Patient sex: F
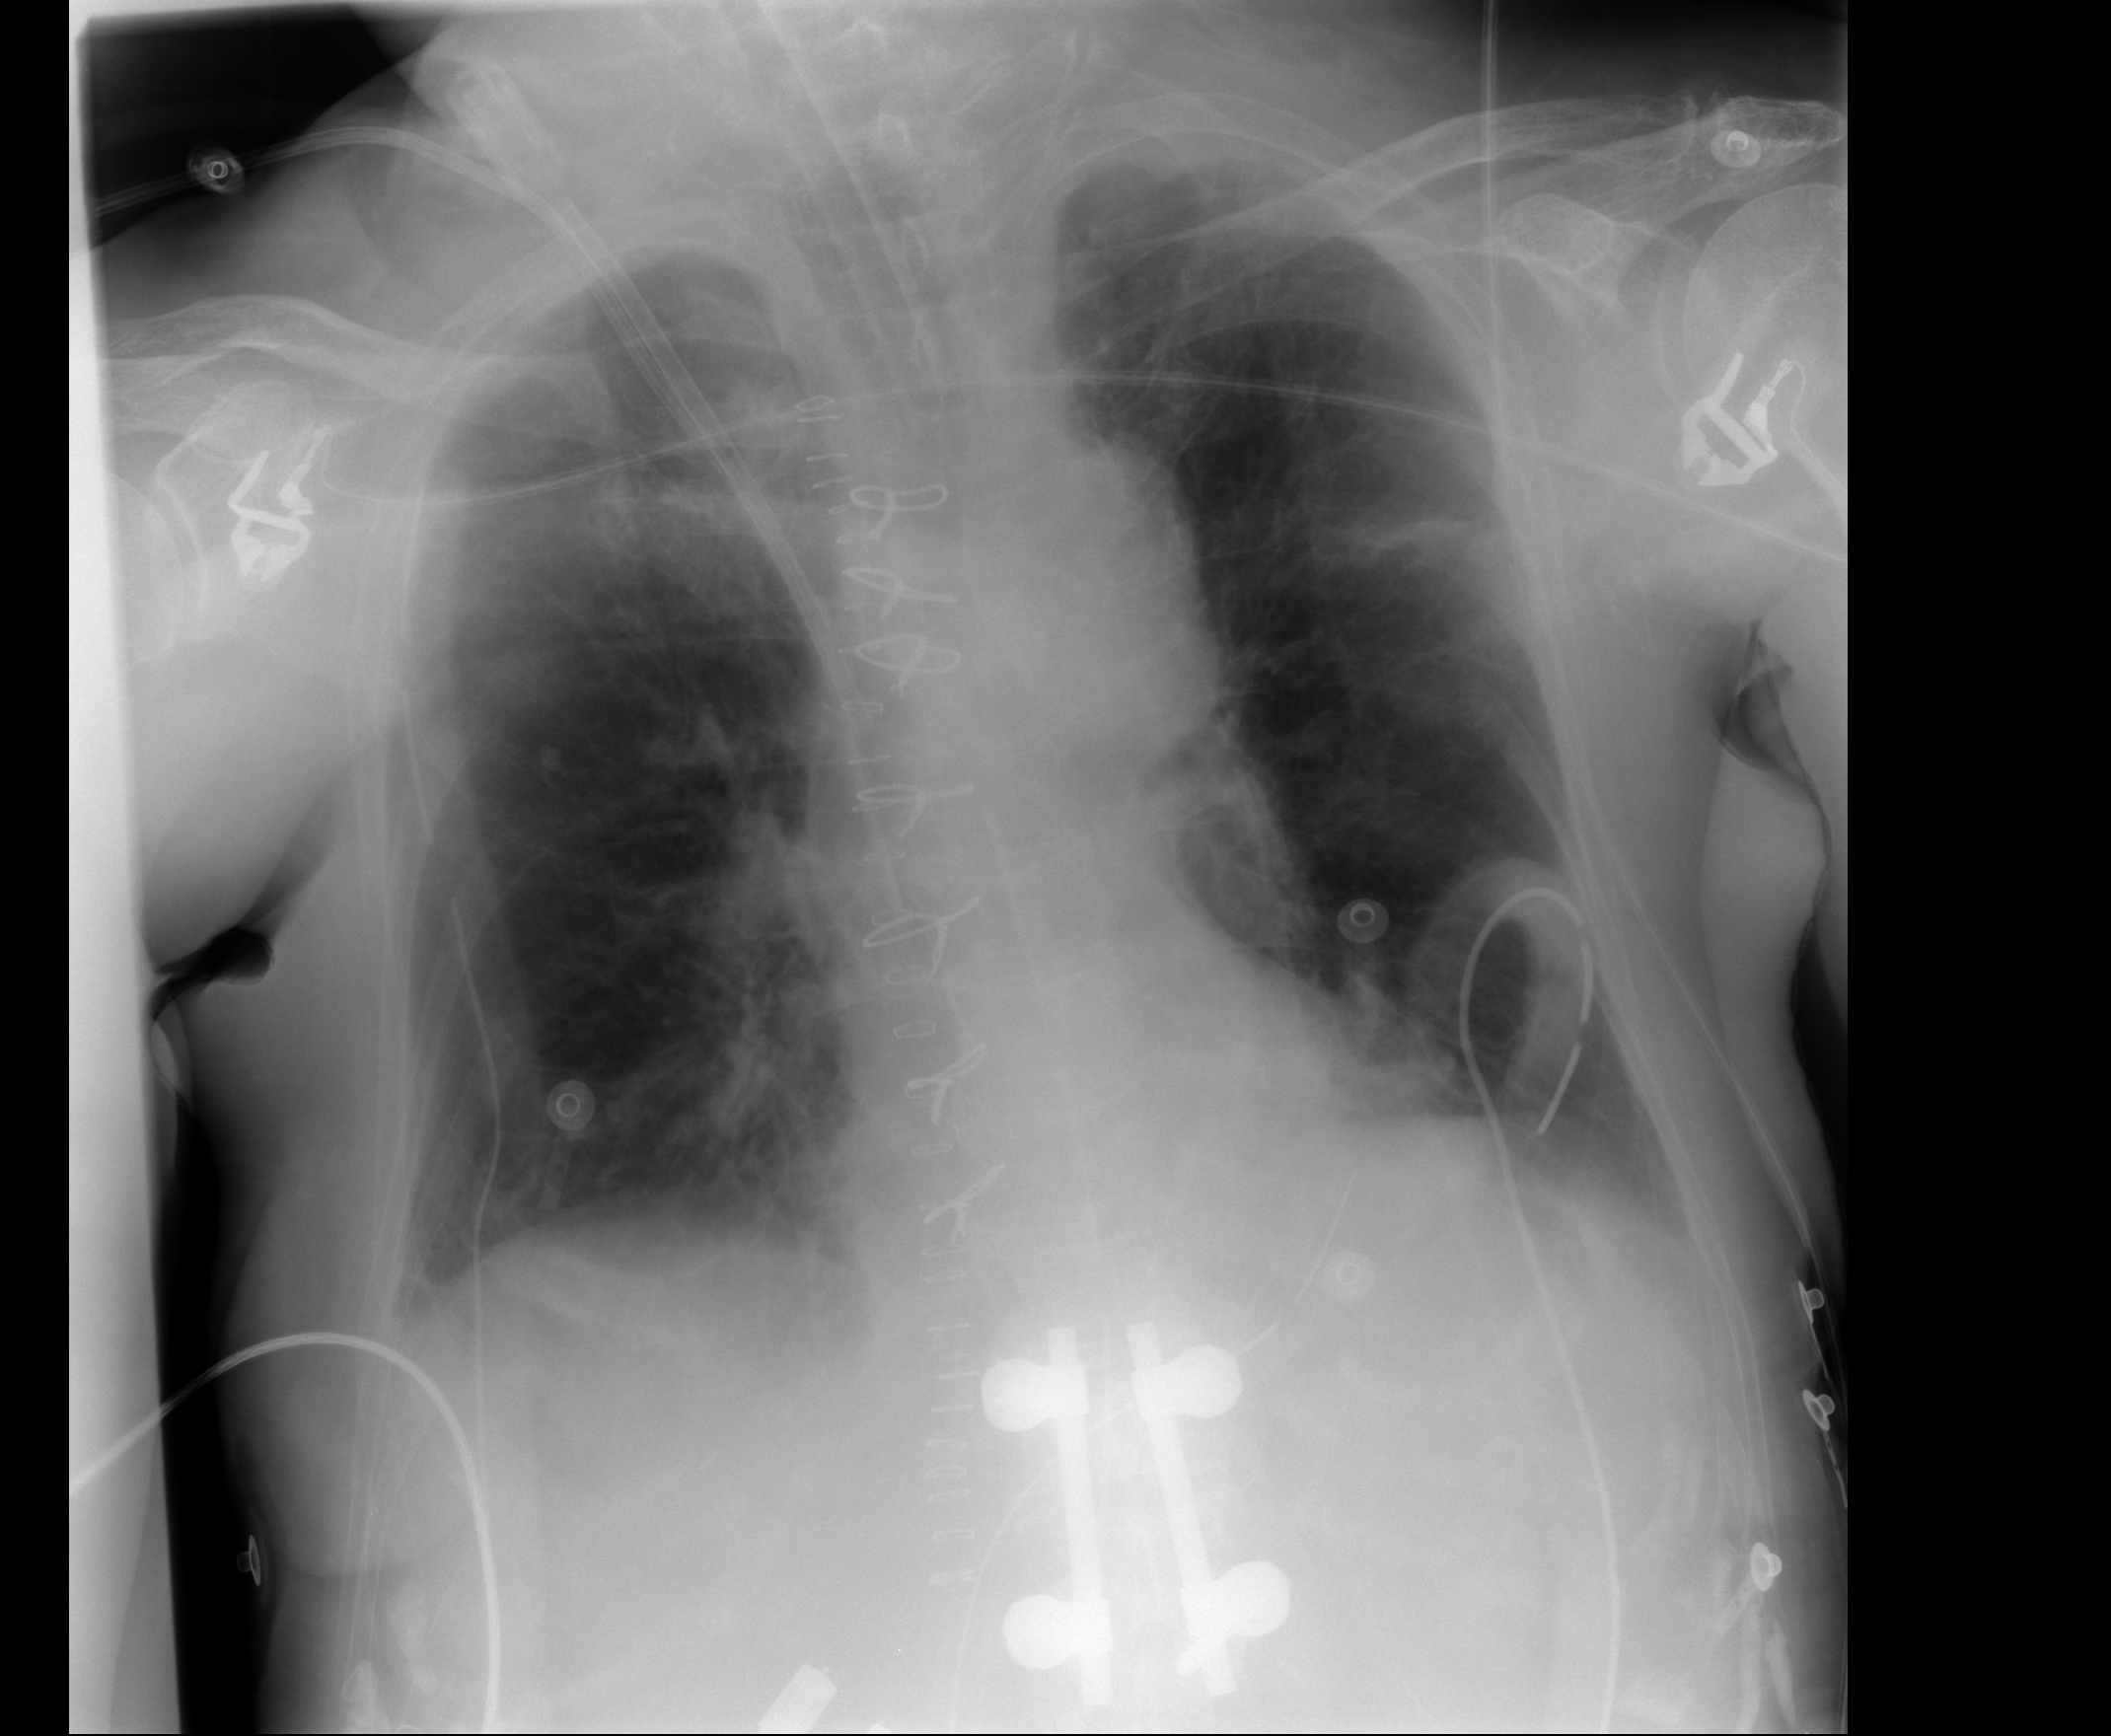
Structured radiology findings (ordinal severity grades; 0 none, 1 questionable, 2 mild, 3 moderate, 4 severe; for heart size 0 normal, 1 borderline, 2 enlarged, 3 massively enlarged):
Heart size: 0
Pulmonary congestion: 0
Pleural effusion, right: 0
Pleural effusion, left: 0
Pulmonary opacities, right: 0
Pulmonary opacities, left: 0
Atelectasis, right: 0
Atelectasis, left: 2